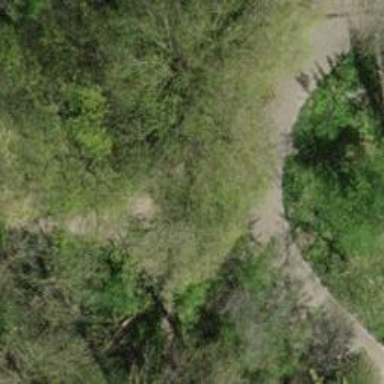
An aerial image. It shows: Unpaved path.